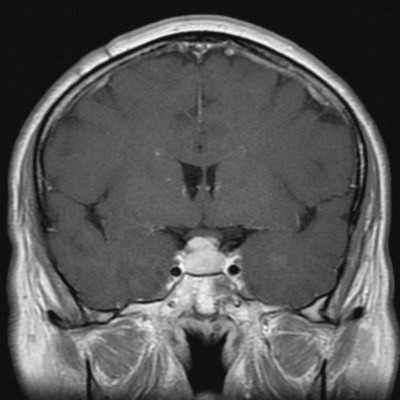
Label: pituitary